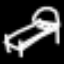
Label: bed